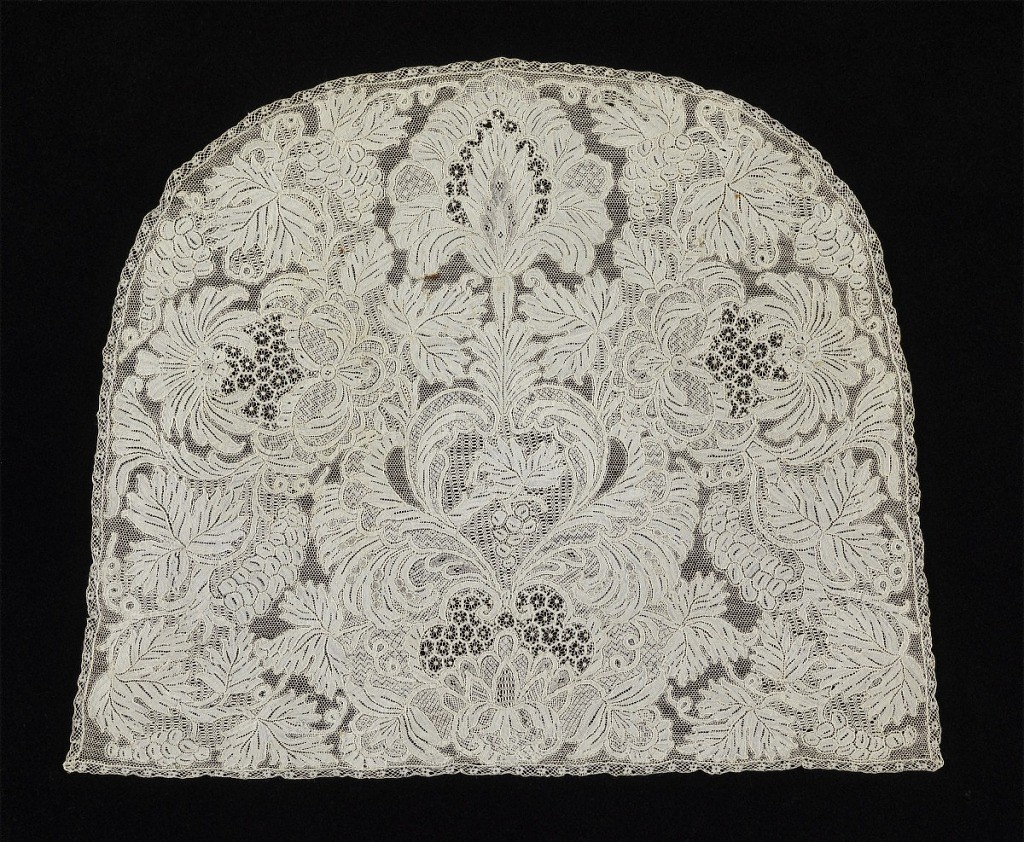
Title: Cap crown
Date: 1700–1750
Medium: linen Technique: needle lace with ground of loop and twist with twist return
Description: Cap crown with a design of large conventionalized leaves, flowers and floral clusters surrounding a central heart-shaped motif.